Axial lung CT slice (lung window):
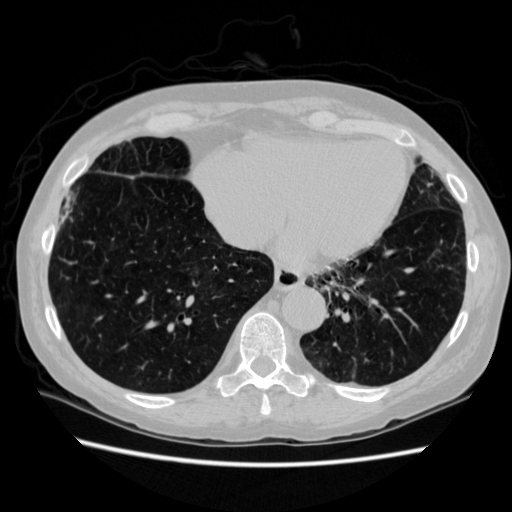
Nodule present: no